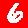
Digit: 6